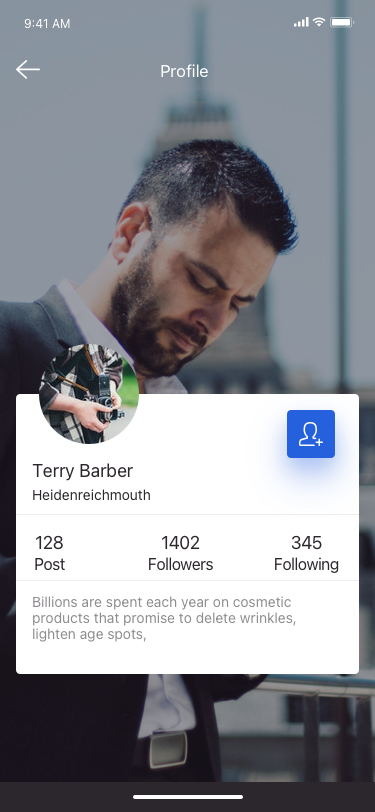
Text in this UI design:
Billions are spent each year on cosmetic products that promise to delete wrinkles, lighten age spots,
Post
128
Followers
1402
Following
345
Heidenreichmouth
Terry Barber
Profile